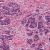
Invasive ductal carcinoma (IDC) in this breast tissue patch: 1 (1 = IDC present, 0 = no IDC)